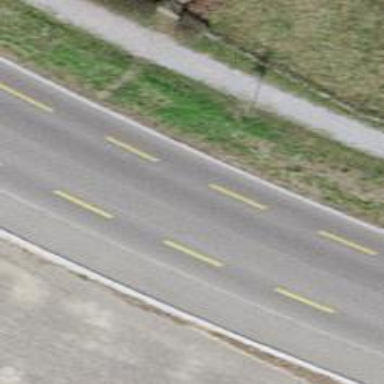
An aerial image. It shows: Secondary road with asphalt surface and designated cycle lane.